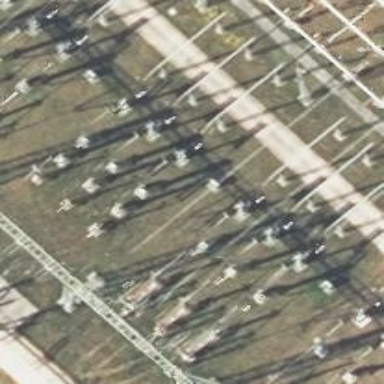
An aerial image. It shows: Outdoor switch with three cables.